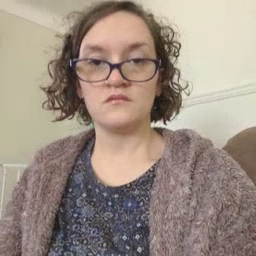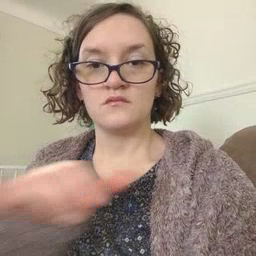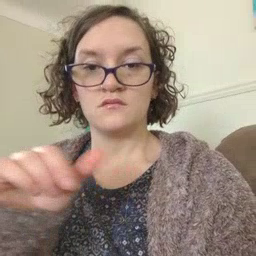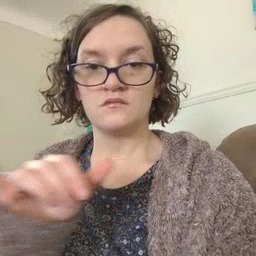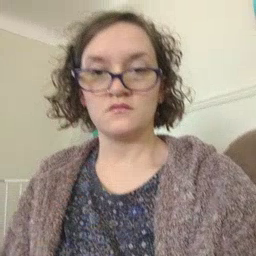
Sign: same